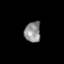
Tissue: prostate
Cell type: T cells
Senescence score: 0.7156
Nuclear area (px): 322
Mean DAPI intensity: 142.879